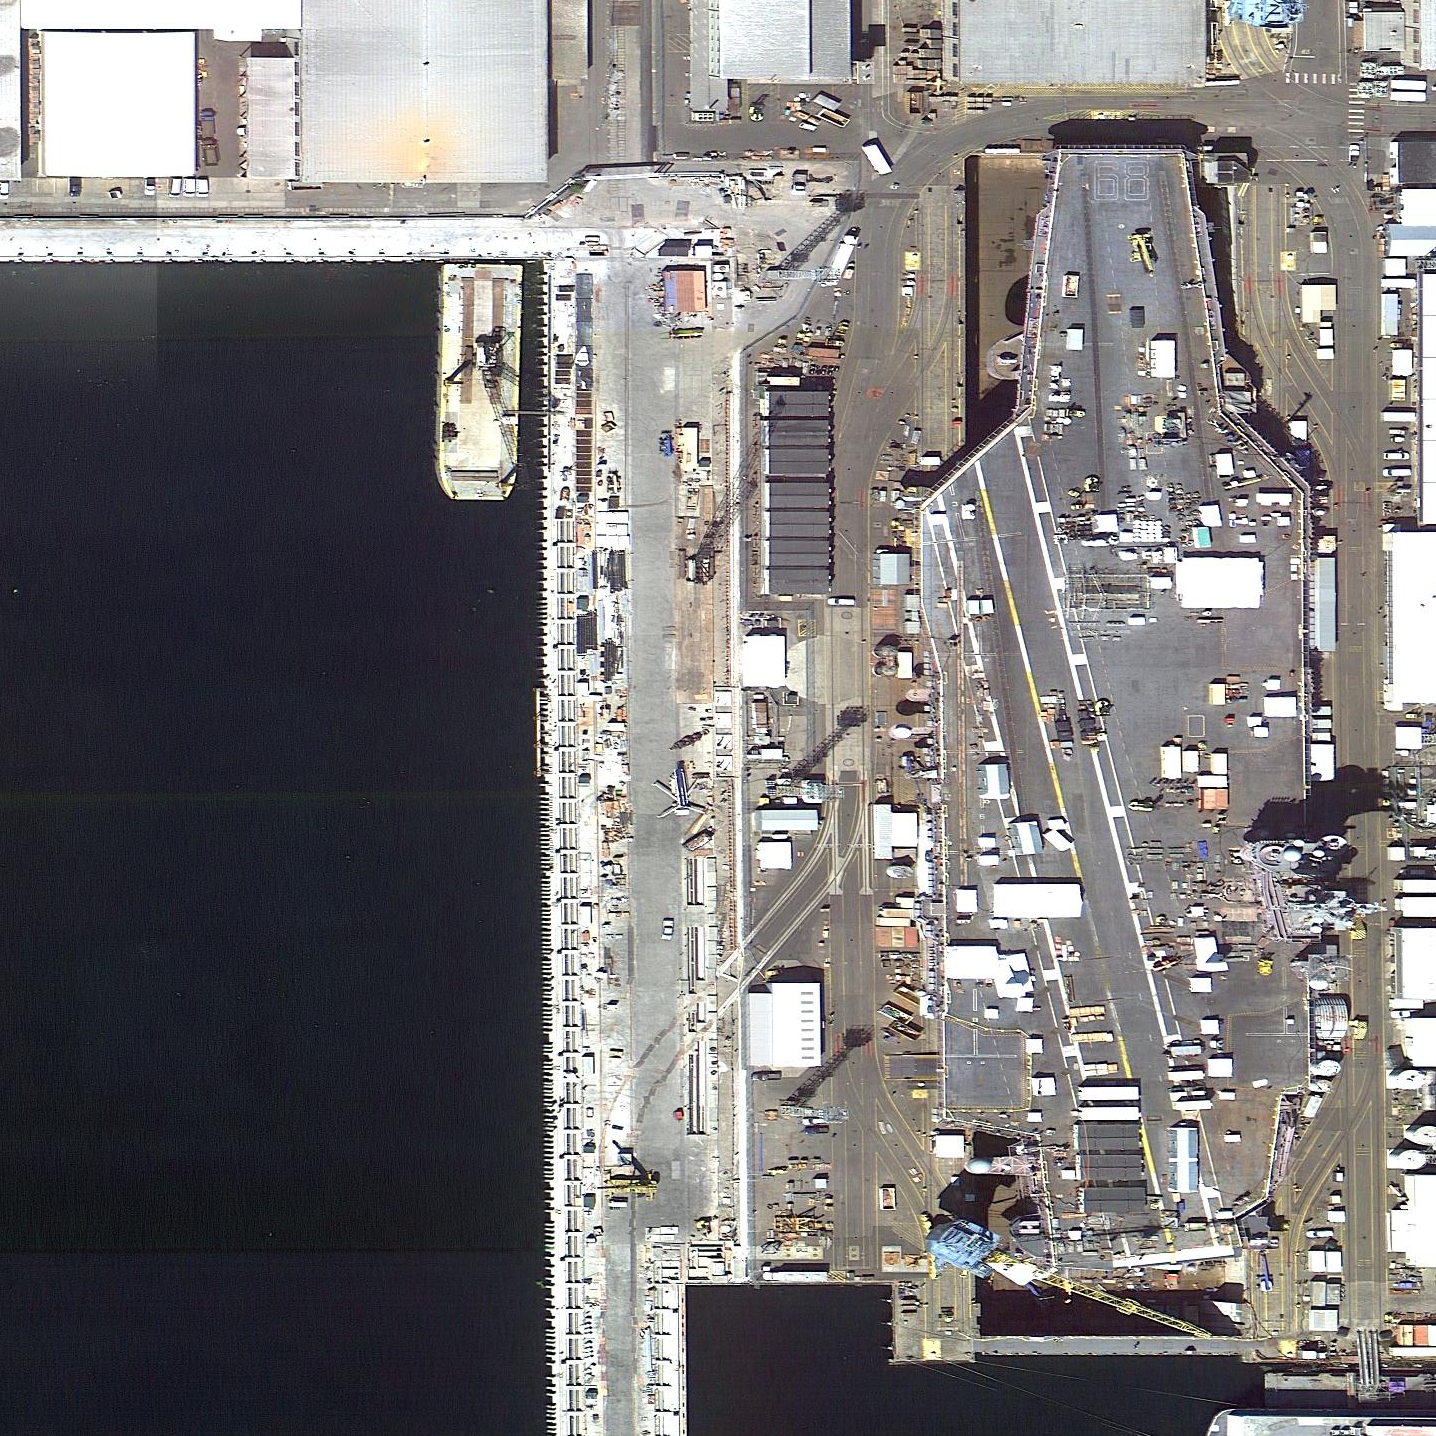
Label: Nimitz-class_aircraft_carrier